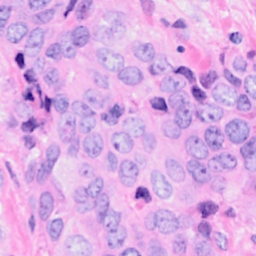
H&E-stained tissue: Breast